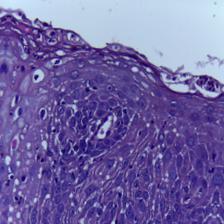
Diagnosis: OSCC